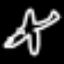
Label: airplane